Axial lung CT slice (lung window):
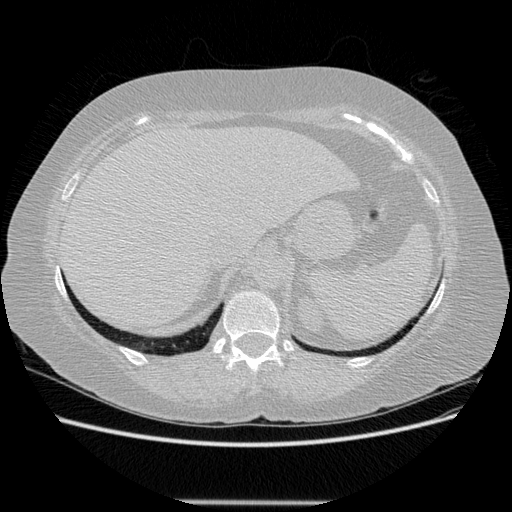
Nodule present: no